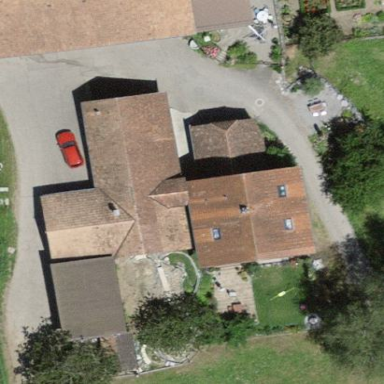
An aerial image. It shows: Simple and straightforward house.